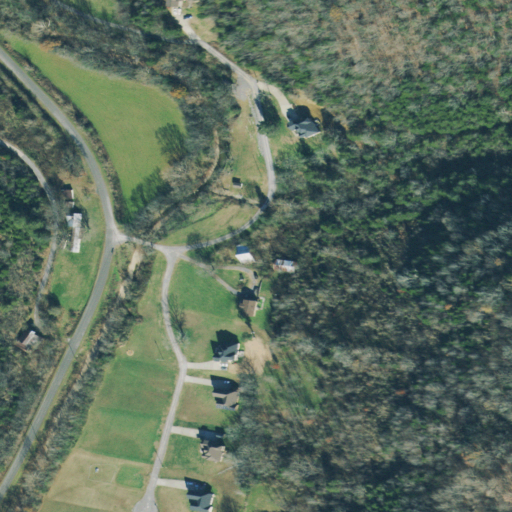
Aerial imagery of valley in Tennessee named Cave Hollow containing mixed forest, pasture, open development, low intensity development, evergreen forest, deciduous forest, and shrub